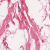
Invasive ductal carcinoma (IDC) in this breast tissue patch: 0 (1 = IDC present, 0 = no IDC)